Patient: sex F, age 68
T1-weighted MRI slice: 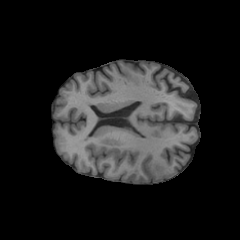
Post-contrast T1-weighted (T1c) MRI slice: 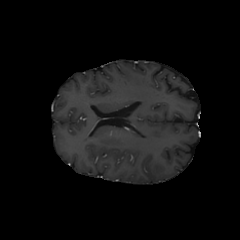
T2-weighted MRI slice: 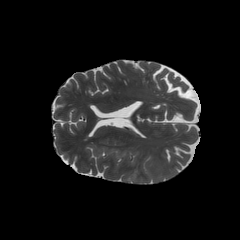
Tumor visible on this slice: yes
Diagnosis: Glioblastoma, IDH-wildtype
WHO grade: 4